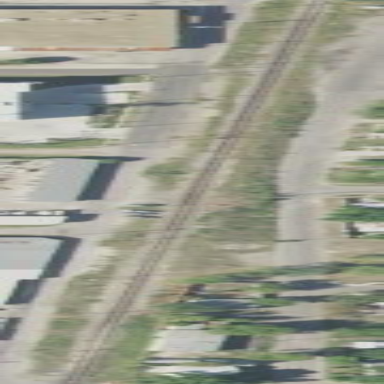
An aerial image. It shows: Railway area.